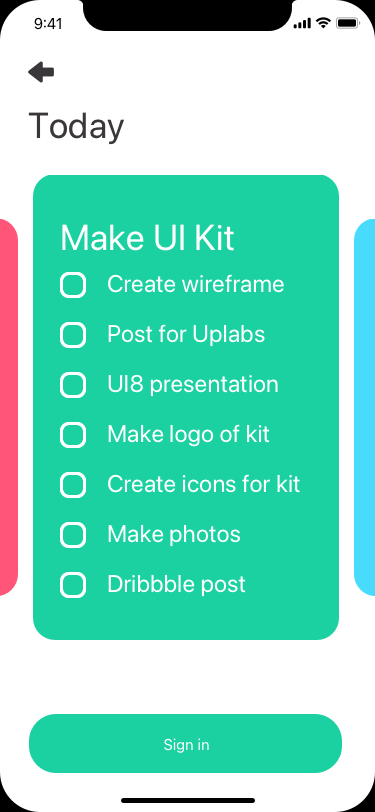
Text in this UI design:
Today